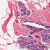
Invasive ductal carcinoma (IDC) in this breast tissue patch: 0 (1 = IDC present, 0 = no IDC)